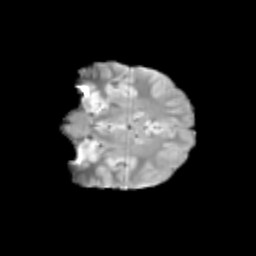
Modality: T2w
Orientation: coronal
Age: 11
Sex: female
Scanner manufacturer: siemens
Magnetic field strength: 3 T
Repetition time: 3.8 s
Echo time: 0.07 s